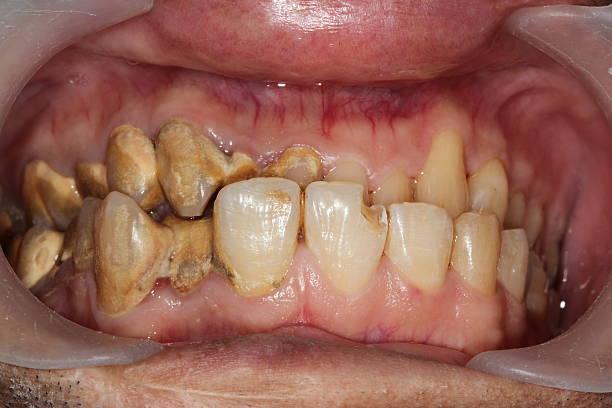
Condition: Calculus